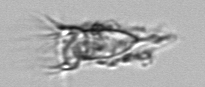
Label: Tintinnina